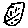
Label: moon